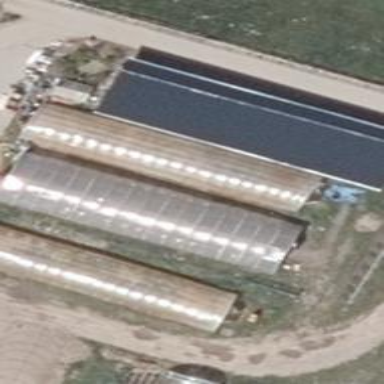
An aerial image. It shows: Greenhouse.